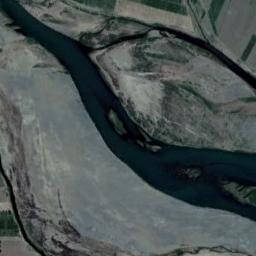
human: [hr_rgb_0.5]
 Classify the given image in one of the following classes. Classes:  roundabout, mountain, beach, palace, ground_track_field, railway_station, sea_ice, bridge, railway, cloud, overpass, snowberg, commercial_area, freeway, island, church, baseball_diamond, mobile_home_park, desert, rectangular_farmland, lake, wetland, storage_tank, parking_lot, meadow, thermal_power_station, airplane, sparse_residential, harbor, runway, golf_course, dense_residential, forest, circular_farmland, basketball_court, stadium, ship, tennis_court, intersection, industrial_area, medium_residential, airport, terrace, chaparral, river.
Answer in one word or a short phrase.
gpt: river